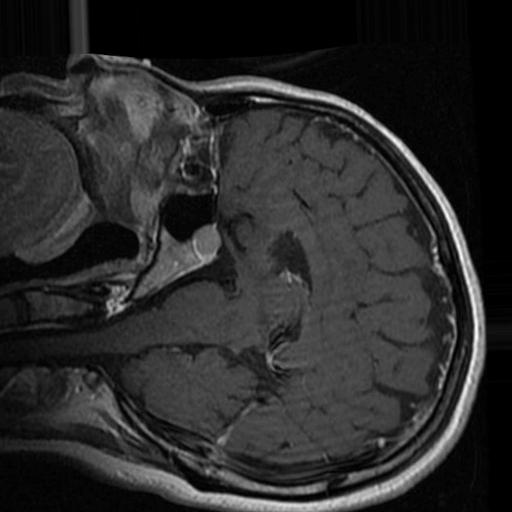
Label: brain_tumor